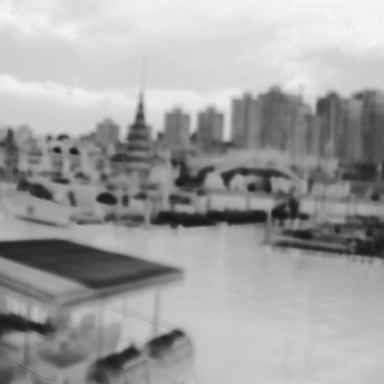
There is a container_ship in the infrared image.